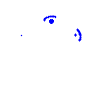
Particle: pion